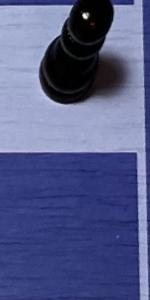
Label: Empty